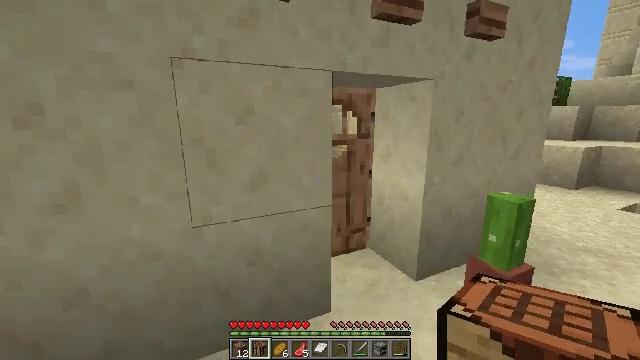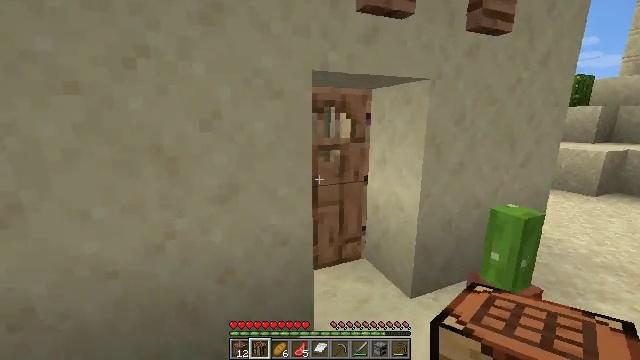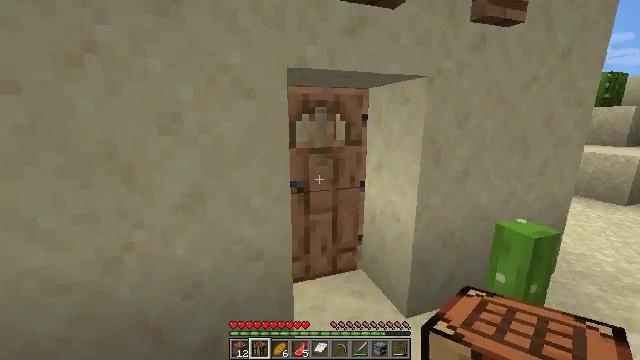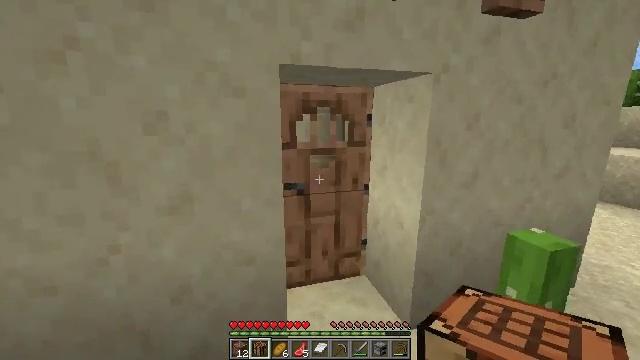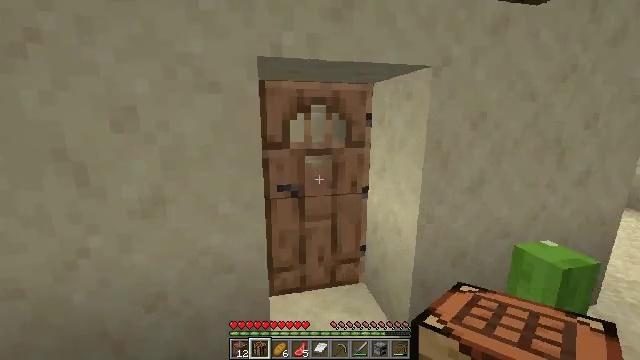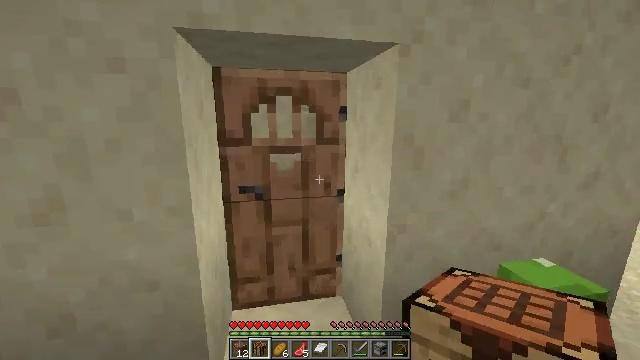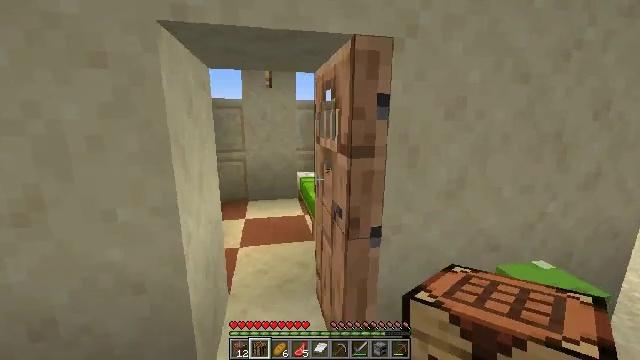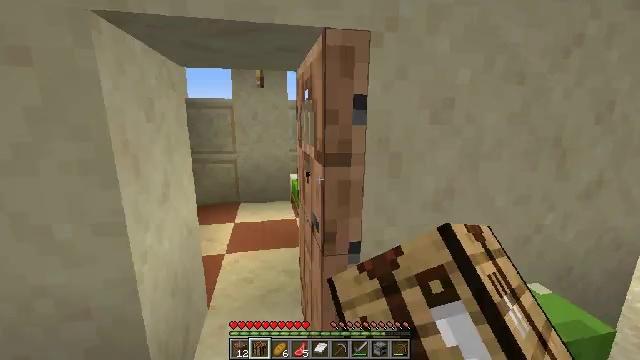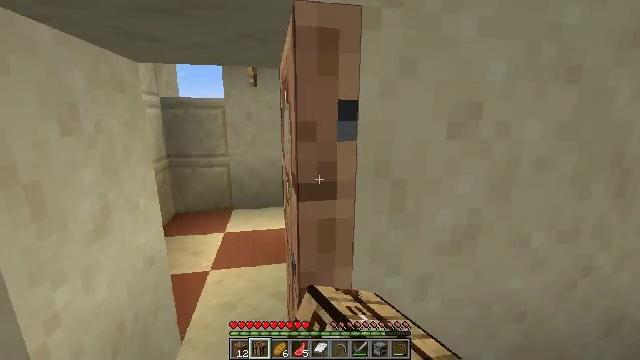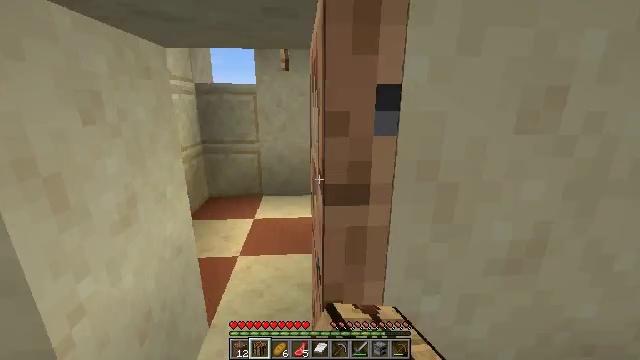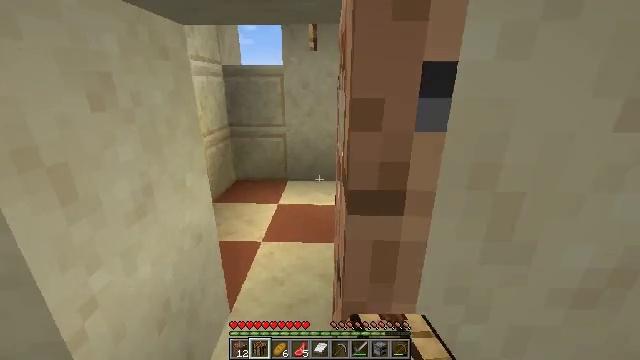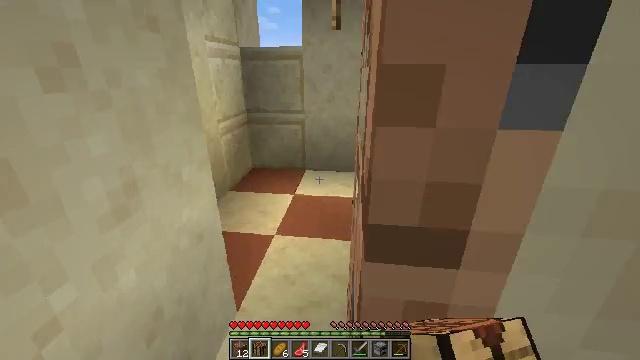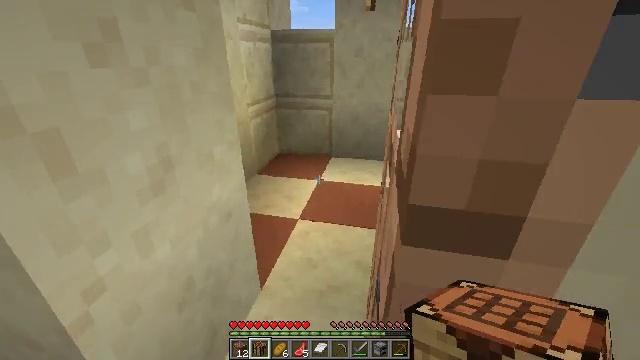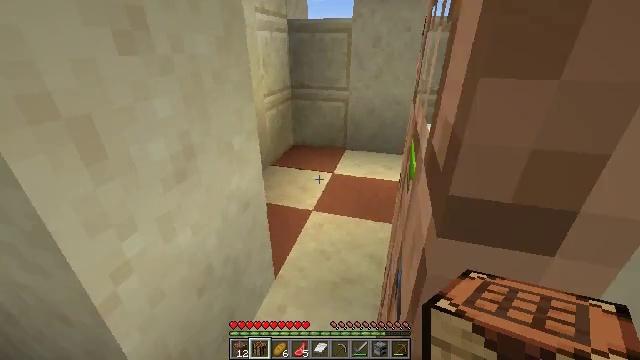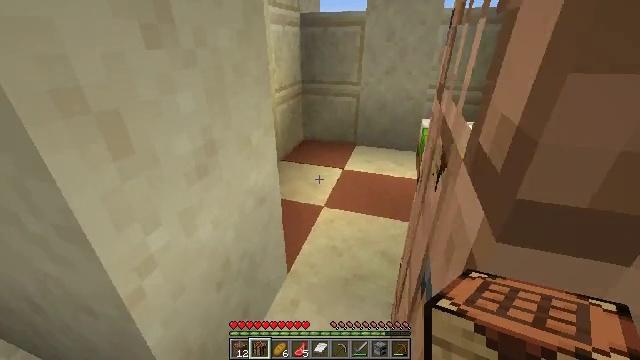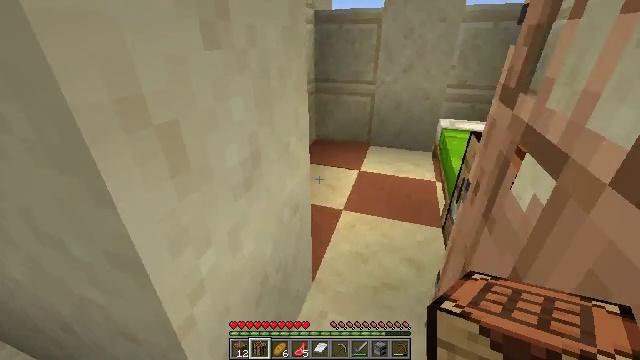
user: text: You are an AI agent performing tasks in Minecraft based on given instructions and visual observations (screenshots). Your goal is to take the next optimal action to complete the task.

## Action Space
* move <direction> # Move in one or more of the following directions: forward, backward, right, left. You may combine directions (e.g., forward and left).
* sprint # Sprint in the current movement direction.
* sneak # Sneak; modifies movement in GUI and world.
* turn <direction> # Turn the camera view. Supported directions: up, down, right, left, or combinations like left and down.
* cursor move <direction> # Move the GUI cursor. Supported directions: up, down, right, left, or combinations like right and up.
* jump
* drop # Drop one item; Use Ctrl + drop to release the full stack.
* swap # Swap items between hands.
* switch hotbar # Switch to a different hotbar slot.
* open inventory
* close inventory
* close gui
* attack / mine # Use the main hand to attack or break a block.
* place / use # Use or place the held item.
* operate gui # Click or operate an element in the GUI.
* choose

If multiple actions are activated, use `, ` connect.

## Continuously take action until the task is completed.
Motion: motion action
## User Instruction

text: Attack the jungle fence gate to remove it.
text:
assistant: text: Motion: move forward and move right, turn left
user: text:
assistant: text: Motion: move forward and move right, turn left
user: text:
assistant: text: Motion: move forward and move right, turn left
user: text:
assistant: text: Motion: move forward and move right, turn left
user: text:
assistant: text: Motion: move forward and move right, turn left
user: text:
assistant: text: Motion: move forward and move right, use / place
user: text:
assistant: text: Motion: move forward, use / place
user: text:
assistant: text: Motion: move forward, use / place
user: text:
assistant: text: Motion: move forward, turn left and down
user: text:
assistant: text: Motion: move forward, turn left and down
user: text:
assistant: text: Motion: move forward, turn left and down
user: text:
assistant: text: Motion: move forward, turn left and down
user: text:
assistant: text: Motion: move forward, turn left and down
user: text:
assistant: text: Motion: move forward and move left, turn left and down
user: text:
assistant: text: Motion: move forward and move left
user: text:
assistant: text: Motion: move forward and move left
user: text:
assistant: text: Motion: move forward and move left
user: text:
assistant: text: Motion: move forward and move left
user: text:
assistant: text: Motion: move forward and move left
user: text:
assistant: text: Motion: move forward, turn right
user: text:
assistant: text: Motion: move forward, turn right and down
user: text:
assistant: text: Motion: move forward, turn right and down
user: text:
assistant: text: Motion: move forward, turn down
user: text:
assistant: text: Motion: turn down
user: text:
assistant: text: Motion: turn left and down
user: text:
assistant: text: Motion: turn left and down
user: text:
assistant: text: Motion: no_op
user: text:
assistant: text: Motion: no_op
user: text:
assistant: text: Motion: no_op
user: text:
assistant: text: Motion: no_op